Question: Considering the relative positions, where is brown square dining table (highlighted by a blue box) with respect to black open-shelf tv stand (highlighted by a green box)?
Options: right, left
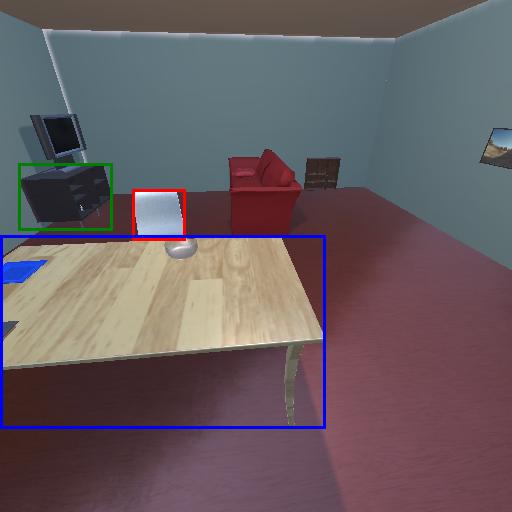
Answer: right